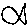
Label: fish